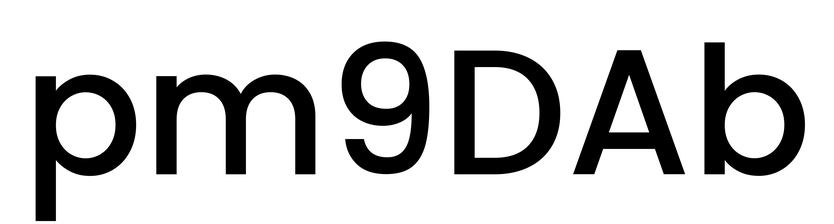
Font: Poppins-Medium